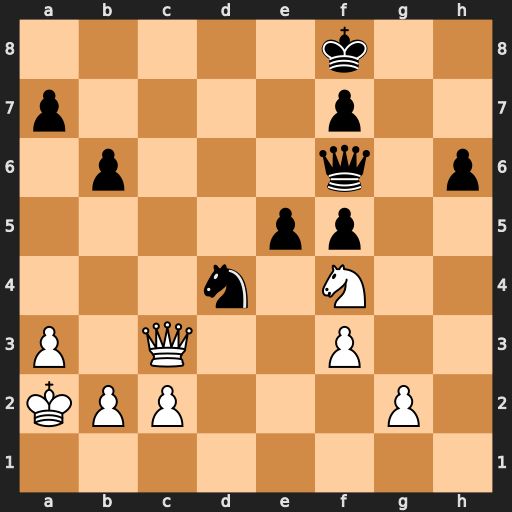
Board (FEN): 5k2/p4p2/1p3q1p/4pp2/3n1N2/P1Q2P2/KPP3P1/8
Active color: w
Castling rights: -
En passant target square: -
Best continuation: Qc8+ Kg7 Nh5+ Kg6 Nxf6